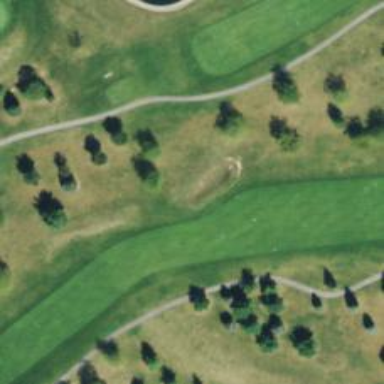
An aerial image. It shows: Golf hole.